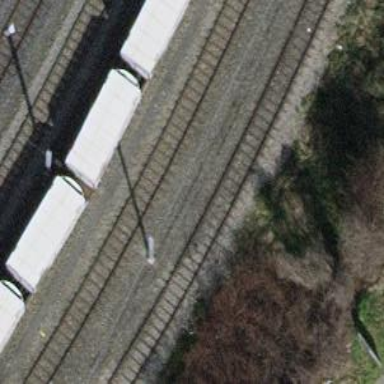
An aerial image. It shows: Single railway spur track.